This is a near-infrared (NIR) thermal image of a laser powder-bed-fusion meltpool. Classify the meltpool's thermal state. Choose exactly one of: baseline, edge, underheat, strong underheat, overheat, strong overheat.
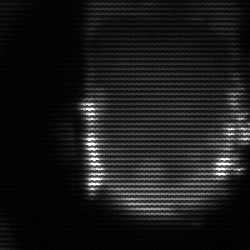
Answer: baseline